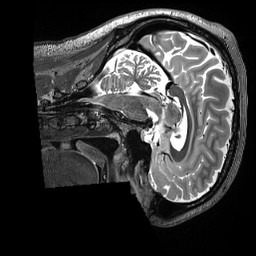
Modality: T2w
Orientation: sagittal
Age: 30
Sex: male
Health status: healthy
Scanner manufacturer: siemens
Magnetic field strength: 3 T
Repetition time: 3.2 s
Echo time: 0.563 s